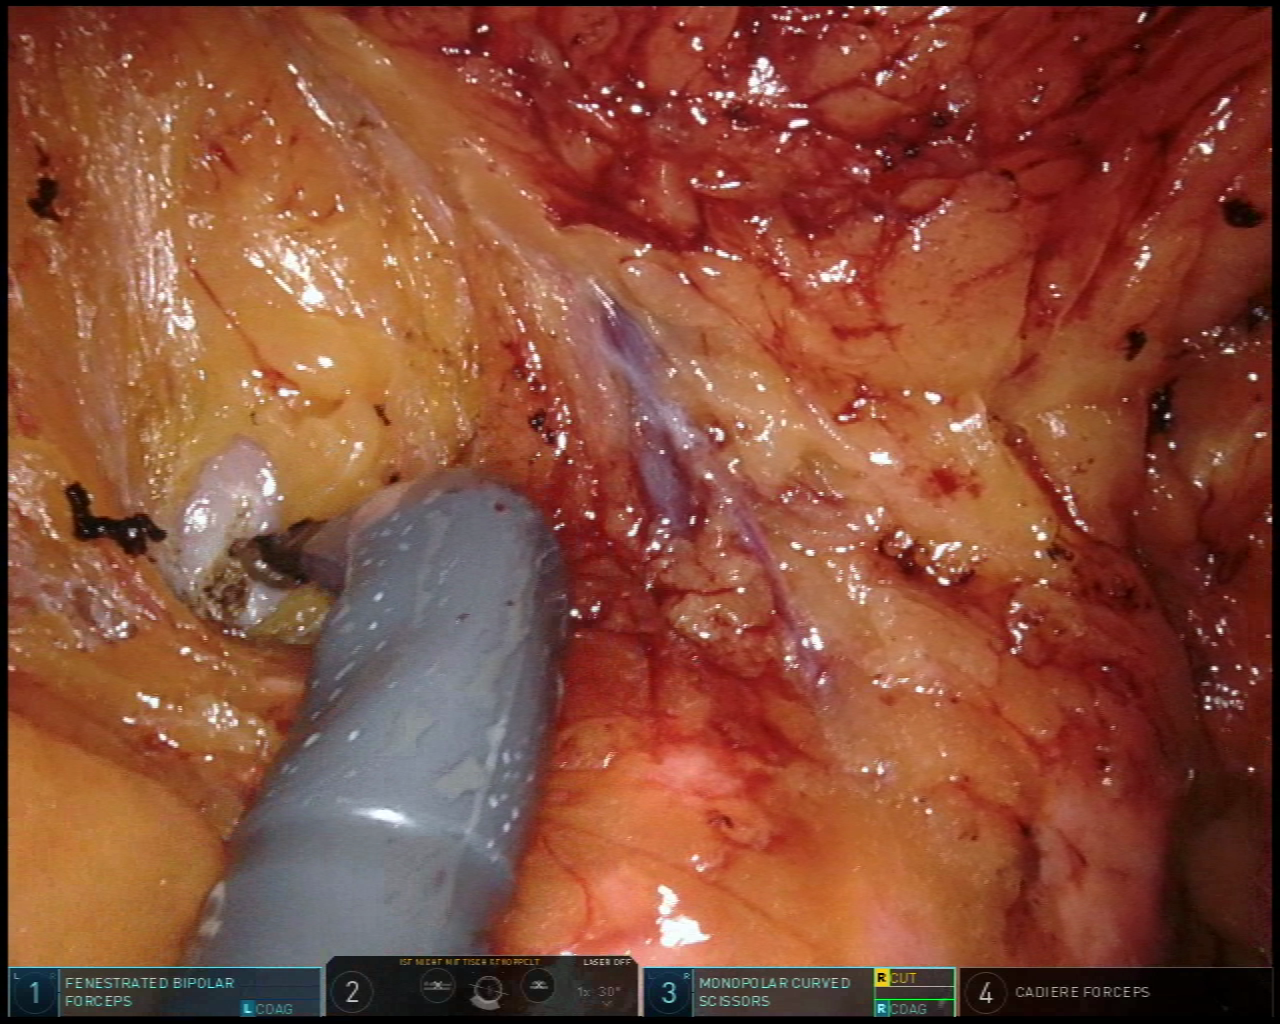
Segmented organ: stomach
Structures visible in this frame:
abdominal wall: no
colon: no
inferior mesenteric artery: no
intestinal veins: no
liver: no
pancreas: yes
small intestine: no
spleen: no
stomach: yes
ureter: no
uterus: no
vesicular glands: no